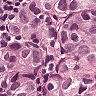
Metastatic tissue present: yes